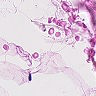
Metastatic tissue present: no